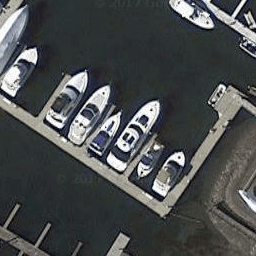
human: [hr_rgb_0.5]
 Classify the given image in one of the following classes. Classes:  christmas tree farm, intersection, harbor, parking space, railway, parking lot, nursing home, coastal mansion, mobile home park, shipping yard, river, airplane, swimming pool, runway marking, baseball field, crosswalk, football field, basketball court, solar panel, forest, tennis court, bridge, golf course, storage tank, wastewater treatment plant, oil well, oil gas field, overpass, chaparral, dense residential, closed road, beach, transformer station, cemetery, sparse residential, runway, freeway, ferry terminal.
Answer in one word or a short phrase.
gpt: harbor